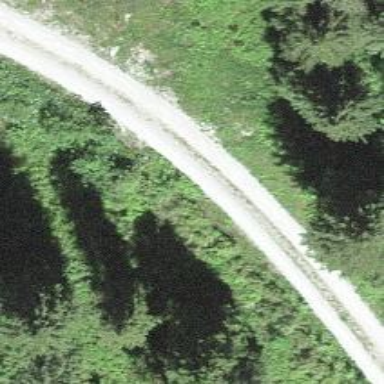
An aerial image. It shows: Well-maintained track road of grade 1.